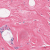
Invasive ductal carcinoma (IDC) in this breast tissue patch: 0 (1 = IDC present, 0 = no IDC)